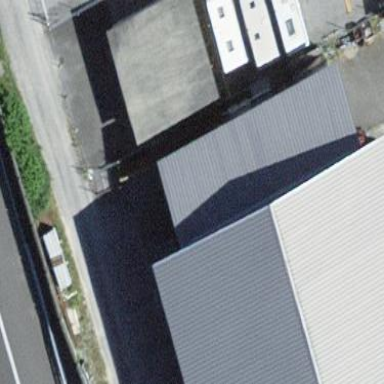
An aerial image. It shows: Garage building.